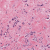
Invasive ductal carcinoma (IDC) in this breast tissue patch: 1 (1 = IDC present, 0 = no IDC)